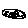
Label: square